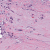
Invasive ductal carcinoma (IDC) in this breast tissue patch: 1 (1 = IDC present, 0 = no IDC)